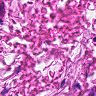
Metastatic tissue present: no